Question: I have the following design of social likes:

Whenever a user hovers over normal social like icon the real social like button appears. When the user clicks on the like, I want the new count be displayed on my normal view. What is the easiest and fastest approach to do so?
I need to implement this for several social networks, not only for facebook.
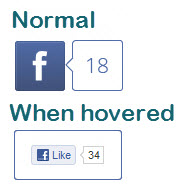
Answer: You need to build it on your own. Some sites do this to provide sending data to facebook/twitter/etc due to social plugin includes on its website.
You can access your URL "like" count like this:
<URL>
So you will be able to create the "normal" state on your own. On mouse over you will be able to load the social plugins.
This website shows you an other example for handling this:
<URL>